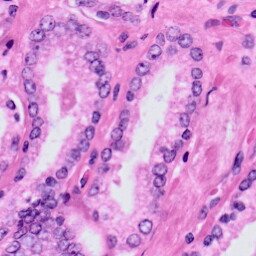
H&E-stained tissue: Prostate